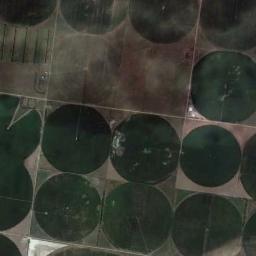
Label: circular_farmland